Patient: sex M, age 61
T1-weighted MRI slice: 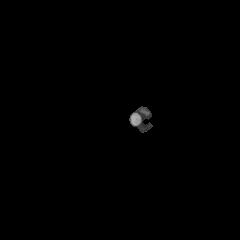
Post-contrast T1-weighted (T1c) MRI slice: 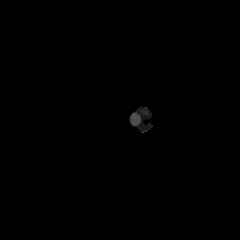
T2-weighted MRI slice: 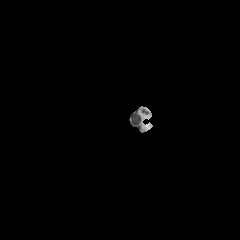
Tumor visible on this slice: no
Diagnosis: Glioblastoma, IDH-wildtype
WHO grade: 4